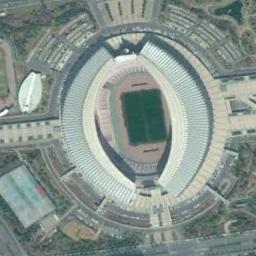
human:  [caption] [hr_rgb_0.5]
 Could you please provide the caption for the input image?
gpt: The stadium is on the grass next to some buildings and trees .

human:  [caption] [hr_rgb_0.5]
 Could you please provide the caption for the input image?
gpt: Several buildings are beside the stadium .

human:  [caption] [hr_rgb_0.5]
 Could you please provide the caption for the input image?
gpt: The stadium is surrounded by blue chairs .

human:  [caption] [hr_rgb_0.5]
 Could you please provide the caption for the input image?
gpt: Lots of residential areas and vegetation next to the circular stadium .

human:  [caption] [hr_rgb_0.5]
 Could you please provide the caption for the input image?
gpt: There are some buildings and green trees beside the stadium .